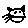
Label: cat